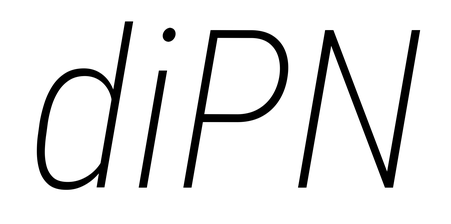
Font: Roboto-Italic_Condensed_ExtraLight_Italic